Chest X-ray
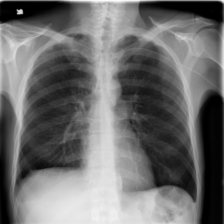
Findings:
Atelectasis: negative
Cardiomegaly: negative
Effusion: negative
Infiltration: negative
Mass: negative
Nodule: positive
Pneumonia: negative
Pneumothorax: negative
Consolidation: negative
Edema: negative
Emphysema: negative
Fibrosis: negative
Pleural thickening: positive
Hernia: negative